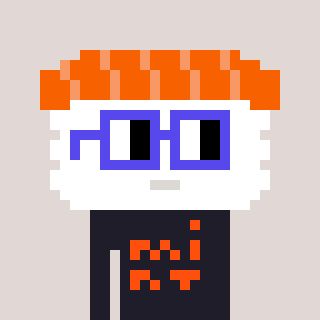
a pixel art character with square blue glasses, a nigiri-shaped head and a grayscale-colored body on a warm background